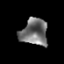
Tissue: prostate
Cell type: T cells
Senescence score: 0.1331
Nuclear area (px): 701
Mean DAPI intensity: 114.264